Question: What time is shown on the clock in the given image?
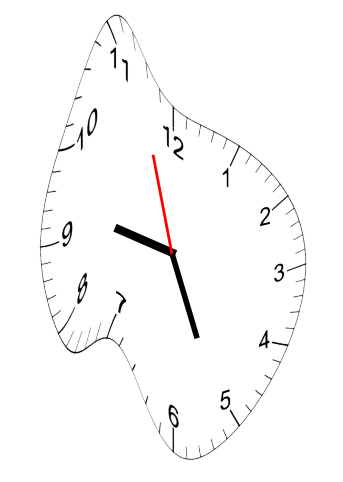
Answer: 09:25:57